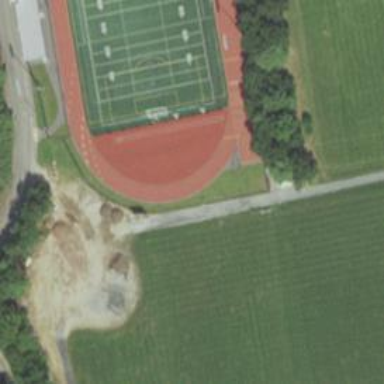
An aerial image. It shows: Track in leisure land.